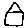
Label: house